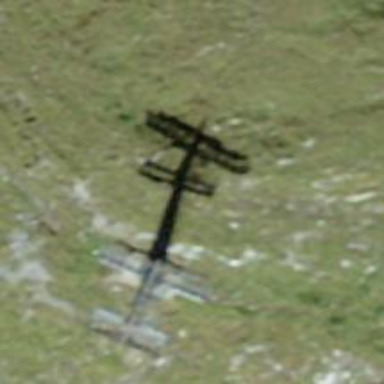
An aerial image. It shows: Pylon used for aerialway.